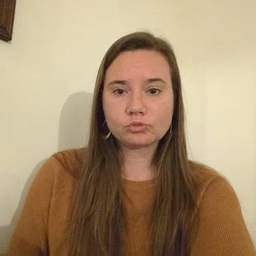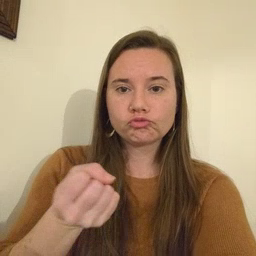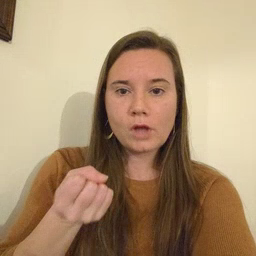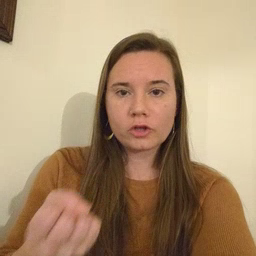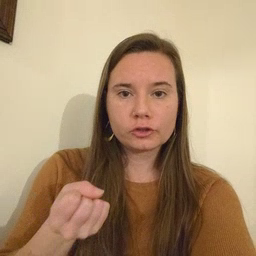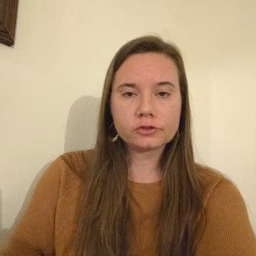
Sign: drawer